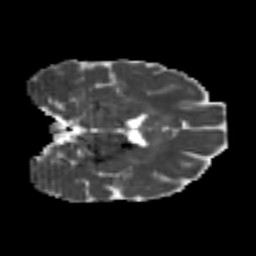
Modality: MD
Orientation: coronal
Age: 24
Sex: female
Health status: healthy
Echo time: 0.074 s